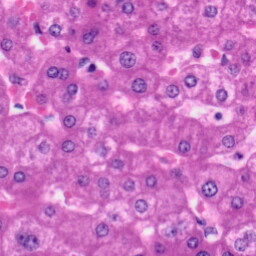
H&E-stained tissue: Liver